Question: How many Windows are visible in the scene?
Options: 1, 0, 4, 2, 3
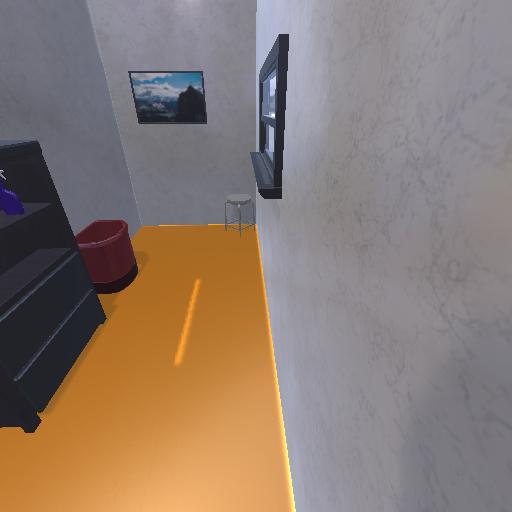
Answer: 1